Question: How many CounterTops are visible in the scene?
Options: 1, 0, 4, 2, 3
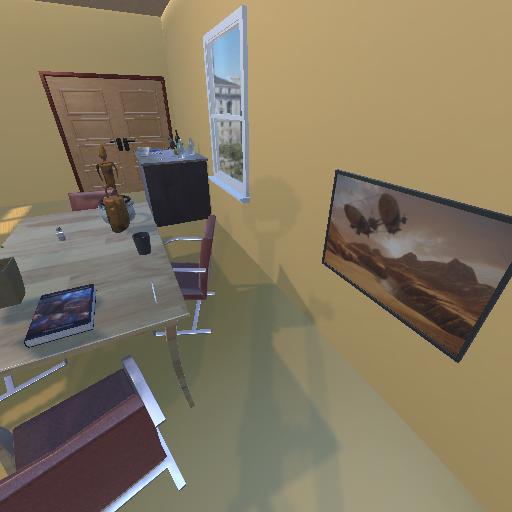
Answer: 1